Field crop: maize
Growth stage: 2
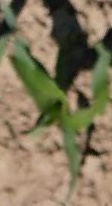
Species: maize